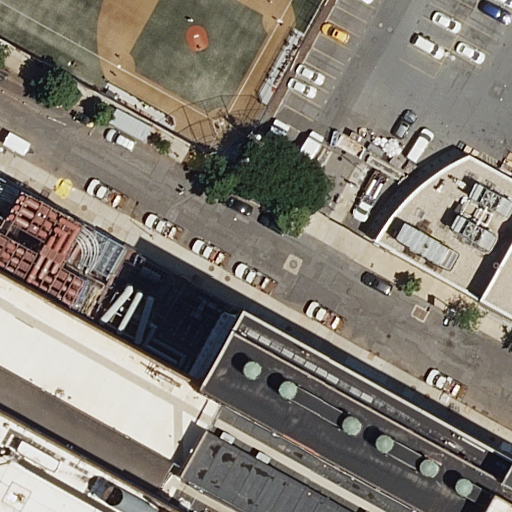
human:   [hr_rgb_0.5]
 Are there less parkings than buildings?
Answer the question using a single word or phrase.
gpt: yes

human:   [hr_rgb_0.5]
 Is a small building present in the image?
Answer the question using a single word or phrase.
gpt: yes

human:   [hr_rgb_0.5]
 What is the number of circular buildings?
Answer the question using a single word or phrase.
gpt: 0

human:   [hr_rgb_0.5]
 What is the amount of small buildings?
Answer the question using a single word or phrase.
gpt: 1

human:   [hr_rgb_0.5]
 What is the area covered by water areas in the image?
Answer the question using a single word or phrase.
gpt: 0m2

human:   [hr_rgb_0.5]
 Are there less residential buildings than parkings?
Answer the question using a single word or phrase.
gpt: no

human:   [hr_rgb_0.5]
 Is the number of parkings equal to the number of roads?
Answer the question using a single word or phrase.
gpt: no

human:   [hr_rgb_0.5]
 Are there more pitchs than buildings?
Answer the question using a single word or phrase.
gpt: no

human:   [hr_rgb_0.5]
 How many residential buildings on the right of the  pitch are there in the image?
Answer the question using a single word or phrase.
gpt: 1

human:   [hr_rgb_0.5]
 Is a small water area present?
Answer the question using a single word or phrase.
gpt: no

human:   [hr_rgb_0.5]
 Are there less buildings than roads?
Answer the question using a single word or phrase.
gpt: yes

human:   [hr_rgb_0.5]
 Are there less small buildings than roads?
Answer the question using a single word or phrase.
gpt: yes

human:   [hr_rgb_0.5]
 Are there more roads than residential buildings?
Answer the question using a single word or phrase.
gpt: yes

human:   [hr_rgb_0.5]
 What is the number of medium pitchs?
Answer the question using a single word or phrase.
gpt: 0

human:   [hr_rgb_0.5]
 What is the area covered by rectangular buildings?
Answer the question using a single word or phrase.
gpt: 56m2

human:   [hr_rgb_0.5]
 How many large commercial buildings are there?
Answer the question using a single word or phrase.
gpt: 0

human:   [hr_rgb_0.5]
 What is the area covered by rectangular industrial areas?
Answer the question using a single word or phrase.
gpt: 0m2

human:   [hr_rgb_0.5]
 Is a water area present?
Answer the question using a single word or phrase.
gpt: no

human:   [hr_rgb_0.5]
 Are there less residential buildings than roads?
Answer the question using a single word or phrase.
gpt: yes

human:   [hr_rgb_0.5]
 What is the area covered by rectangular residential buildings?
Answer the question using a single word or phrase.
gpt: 0m2

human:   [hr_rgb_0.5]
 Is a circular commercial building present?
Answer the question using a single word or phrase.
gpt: no

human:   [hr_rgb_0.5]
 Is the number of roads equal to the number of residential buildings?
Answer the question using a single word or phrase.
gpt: no

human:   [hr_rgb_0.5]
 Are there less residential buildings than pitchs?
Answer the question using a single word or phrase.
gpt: no

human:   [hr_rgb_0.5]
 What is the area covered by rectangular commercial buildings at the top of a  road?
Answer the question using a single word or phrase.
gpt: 0m2

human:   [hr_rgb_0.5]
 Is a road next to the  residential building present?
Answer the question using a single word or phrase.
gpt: yes

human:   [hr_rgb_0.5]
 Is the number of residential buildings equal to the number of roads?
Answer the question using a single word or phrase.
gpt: no

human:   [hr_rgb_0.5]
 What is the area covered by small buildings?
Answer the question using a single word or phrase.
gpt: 56m2

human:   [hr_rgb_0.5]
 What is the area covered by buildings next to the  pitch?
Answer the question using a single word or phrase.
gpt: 5655m2

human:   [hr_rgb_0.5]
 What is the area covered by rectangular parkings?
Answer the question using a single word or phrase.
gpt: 0m2

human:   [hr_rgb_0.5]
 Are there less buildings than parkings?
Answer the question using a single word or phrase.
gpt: no

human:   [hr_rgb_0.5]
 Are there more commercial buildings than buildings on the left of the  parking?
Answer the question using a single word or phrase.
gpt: no

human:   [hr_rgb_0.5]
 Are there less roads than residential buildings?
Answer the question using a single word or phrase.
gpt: no

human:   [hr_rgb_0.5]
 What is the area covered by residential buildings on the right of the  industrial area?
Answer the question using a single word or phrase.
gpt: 5599m2

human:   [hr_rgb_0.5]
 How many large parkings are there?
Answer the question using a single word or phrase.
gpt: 0

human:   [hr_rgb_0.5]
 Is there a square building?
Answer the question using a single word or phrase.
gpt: no

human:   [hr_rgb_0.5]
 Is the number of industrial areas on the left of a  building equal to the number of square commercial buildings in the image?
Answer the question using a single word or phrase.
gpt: no